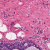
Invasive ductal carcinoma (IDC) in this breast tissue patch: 0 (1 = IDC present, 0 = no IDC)